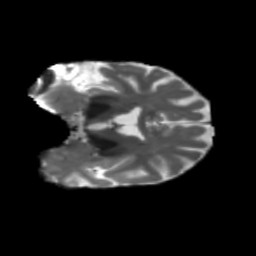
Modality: T2w
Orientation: coronal
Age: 42
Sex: female
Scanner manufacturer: siemens
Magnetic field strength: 3 T
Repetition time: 5.25 s
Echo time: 0.08 s